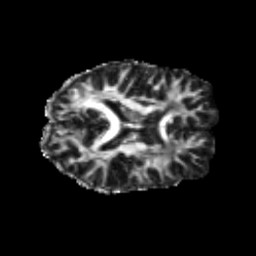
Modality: FA
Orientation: axial
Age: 26
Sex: female
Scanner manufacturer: siemens
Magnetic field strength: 3 T
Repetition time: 3.5 s
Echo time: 0.104 s